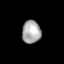
Tissue: lung
Cell type: Myeloid cells
Senescence score: 0.2393
Nuclear area (px): 419
Mean DAPI intensity: 169.907